Current action and preconditions to check: trajectory_clear

Your task: For each precondition in the list above, predict whether it will hold at this action.

Consider the current scene as observed from the mobile robot's camera, and analyze the predicted future states of all dynamic agents (e.g., people, animals, vehicles, or any moving entities) within the NEXT SECOND.

IMPORTANT: Only answer "very likely" if you are absolutely certain—based on strong, clear evidence—that a dynamic agent will violate the precondition in the predicted future state. Do NOT answer "very likely" for unlikely, ambiguous, or low-probability risks.

Ask yourself for each precondition: Is there a high probability, with clear and convincing evidence, that the predicted future states of any dynamic agent will interfere with the predicted future state of the currently executing action within the NEXT SECOND, causing that precondition to fail?

Assess the risk level based on these predictions. Use "likely" or "very likely" if motions create a clear risk of interference.

Use "neutral" or "improbable" if agents are nearby but their predicted paths are clearly diverging or non-conflicting.

Failure Risk Categories: "very improbable", "improbable", "neutral", "likely", "very likely"

Answer Format: Output ONLY the probability_of_failure value from these categories: "very improbable", "improbable", "neutral", "likely", "very likely"

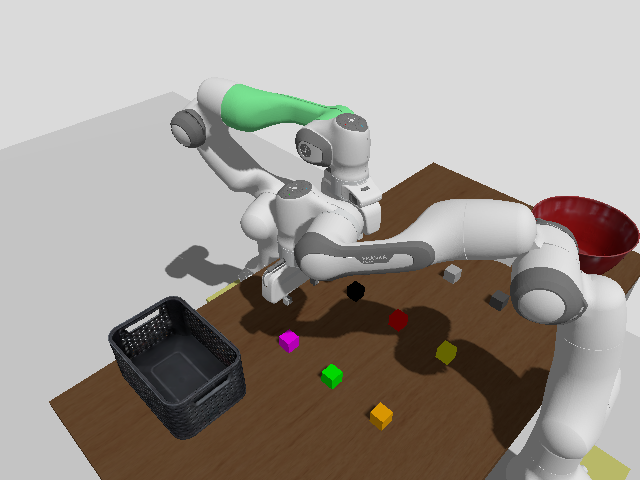

Answer: neutral